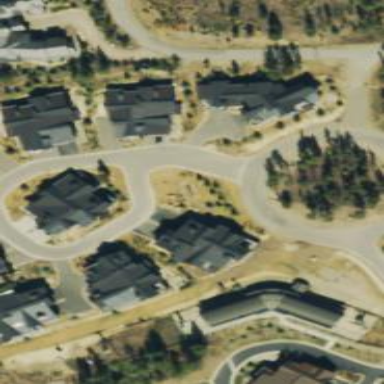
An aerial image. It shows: Asphalt road in residential area leading to roundabout.